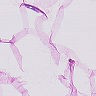
Metastatic tissue present: no